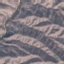
Land use / land cover: HerbaceousVegetation